Field crop: tomato
Growth stage: 1
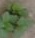
Species: solanum